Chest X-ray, AP view. Patient: 67 years old, sex M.
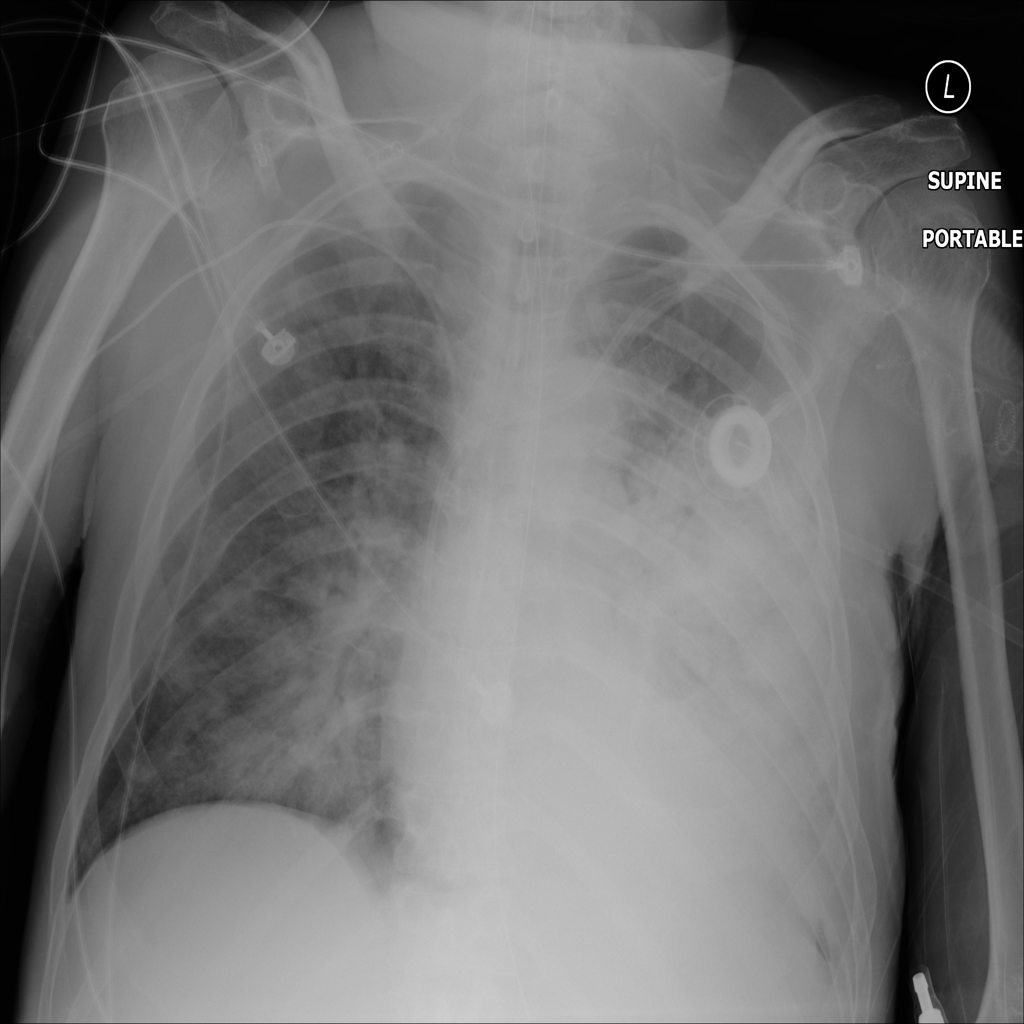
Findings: Consolidation, Infiltration